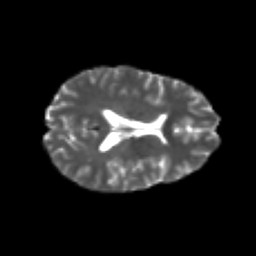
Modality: T2w
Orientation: axial
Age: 25
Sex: female
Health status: healthy
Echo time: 0.074 s